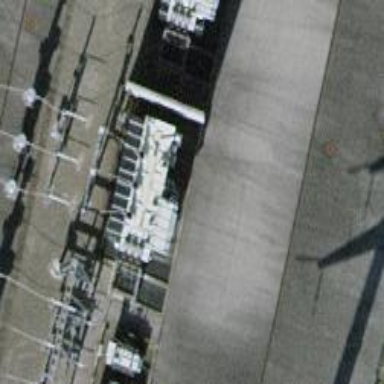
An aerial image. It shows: Transformer.